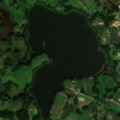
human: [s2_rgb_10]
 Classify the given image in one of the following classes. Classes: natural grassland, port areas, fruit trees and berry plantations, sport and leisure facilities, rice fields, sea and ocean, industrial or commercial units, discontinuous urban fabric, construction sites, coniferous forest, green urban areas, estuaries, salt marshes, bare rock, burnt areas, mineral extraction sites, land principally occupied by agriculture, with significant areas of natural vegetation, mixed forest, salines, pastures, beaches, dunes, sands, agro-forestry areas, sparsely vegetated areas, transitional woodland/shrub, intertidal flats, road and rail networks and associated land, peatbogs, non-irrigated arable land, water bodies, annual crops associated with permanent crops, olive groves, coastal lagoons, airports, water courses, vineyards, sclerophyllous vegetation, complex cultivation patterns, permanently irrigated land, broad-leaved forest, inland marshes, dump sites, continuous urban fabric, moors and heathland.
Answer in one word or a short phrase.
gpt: sport and leisure facilities, pastures, land principally occupied by agriculture, with significant areas of natural vegetation, broad-leaved forest, water bodies